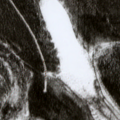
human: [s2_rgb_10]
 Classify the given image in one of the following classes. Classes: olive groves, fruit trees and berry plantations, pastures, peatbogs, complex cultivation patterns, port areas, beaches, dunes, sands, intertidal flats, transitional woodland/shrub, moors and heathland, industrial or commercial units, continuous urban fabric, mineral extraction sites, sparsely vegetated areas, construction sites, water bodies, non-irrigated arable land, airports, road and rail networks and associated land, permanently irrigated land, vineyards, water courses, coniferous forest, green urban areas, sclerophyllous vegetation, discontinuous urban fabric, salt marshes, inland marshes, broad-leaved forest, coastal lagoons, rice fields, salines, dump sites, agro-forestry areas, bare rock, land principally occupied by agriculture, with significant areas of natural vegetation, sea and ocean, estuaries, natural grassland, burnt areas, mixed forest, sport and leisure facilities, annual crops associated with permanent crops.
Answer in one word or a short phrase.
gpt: coniferous forest, transitional woodland/shrub